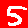
Digit: 5